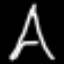
Label: The Eiffel Tower